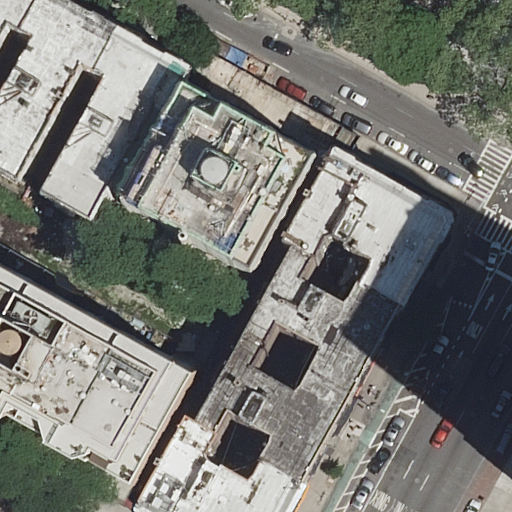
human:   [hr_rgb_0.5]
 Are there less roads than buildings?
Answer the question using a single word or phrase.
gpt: yes

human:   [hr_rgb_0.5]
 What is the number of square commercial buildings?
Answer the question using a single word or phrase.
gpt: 0

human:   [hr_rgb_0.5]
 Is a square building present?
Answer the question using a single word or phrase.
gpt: no

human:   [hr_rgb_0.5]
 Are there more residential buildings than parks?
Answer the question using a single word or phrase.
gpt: yes

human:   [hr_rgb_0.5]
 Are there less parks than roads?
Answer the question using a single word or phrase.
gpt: yes

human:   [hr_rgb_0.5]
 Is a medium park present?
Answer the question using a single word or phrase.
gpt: no

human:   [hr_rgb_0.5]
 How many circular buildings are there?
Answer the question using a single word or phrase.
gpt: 0

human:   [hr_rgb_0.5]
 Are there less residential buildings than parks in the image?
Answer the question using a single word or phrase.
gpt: no

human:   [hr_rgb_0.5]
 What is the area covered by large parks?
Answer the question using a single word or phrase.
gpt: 0m2

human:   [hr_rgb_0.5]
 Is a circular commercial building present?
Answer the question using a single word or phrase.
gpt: no

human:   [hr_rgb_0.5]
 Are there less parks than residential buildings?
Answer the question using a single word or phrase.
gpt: yes

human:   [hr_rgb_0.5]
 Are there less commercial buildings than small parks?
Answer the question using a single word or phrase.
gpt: yes

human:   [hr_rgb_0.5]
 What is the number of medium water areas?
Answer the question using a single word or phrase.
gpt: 0

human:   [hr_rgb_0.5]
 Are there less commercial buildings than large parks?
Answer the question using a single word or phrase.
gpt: no

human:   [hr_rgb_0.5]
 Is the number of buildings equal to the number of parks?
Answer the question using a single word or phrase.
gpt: no

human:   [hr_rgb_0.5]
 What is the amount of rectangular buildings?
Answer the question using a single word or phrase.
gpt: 4

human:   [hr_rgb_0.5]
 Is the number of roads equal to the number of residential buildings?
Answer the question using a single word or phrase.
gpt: no

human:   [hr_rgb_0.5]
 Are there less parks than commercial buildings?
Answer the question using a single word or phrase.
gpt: no

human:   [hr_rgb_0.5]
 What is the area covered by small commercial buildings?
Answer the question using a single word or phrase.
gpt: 0m2

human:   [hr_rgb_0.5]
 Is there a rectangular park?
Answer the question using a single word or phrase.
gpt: yes

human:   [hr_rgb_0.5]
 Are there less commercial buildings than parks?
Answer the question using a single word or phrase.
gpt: yes

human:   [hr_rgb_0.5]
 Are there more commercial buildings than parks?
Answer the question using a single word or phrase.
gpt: no

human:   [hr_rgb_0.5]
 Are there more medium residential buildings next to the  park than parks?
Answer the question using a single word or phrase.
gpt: yes

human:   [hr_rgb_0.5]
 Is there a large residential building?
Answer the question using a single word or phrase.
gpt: yes

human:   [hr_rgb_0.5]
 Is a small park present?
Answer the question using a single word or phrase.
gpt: yes

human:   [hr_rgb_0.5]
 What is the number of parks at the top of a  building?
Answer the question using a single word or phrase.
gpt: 1

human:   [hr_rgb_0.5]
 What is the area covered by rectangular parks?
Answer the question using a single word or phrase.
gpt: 73m2

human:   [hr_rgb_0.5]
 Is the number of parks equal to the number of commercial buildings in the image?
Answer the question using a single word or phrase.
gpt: no

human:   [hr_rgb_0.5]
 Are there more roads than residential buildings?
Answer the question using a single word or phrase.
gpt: no

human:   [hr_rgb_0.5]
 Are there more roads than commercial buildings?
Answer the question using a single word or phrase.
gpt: yes

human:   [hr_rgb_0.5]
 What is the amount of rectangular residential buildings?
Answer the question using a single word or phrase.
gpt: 4

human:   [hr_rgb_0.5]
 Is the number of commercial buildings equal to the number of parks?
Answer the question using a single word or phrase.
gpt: no

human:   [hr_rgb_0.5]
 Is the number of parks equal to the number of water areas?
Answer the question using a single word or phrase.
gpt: no

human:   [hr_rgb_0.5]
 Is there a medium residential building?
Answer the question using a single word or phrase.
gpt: yes

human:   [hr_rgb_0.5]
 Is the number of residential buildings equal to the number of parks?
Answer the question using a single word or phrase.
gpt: no

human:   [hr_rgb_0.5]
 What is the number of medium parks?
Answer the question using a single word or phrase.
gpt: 0